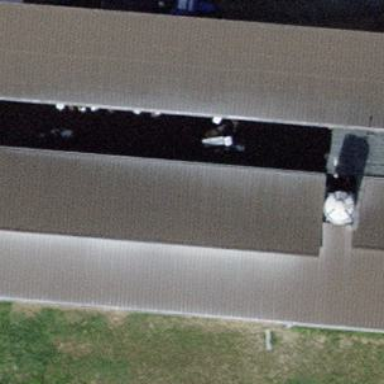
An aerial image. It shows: Gabled roof on farm auxiliary building.